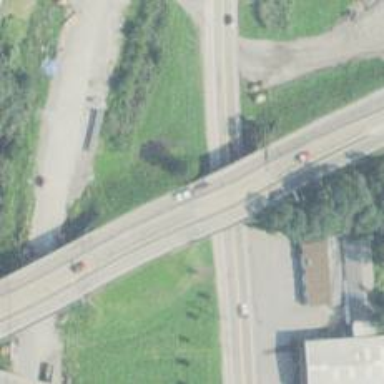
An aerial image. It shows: Motorway bridge with asphalt surface.